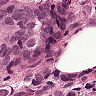
Metastatic tissue present: yes